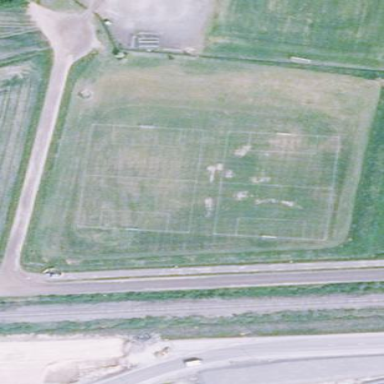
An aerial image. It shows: Soccer pitch for leisure land activities.